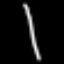
Label: line